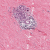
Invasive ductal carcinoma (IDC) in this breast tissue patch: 0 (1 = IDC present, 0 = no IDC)